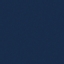
Land use / land cover class: SeaLake